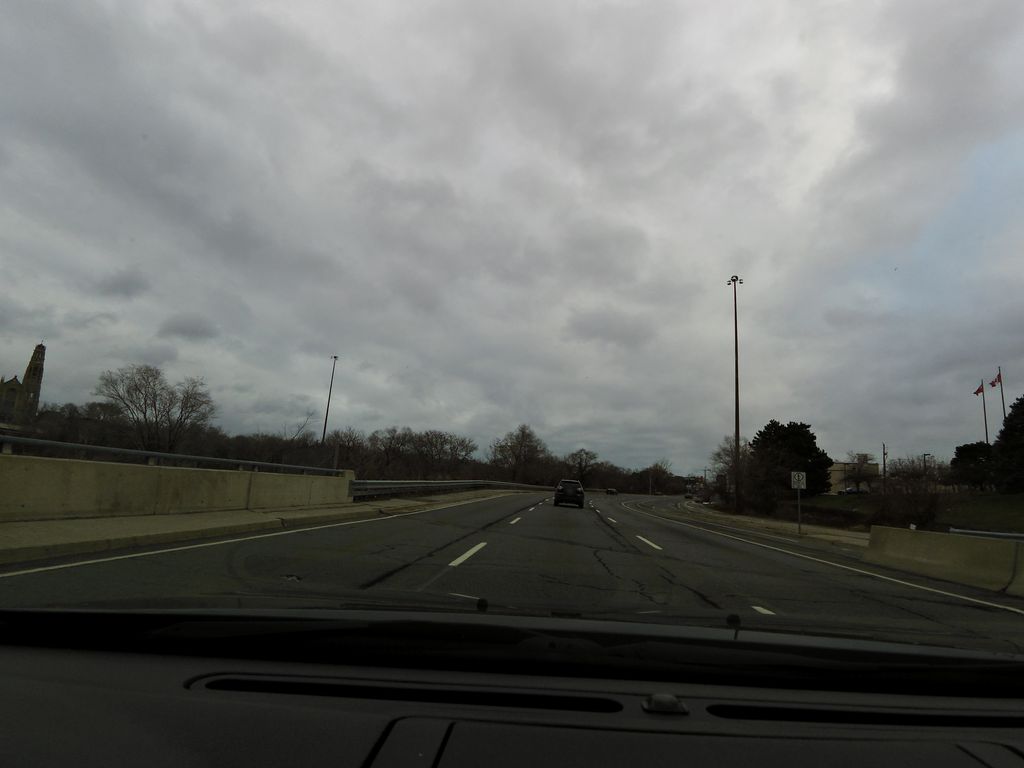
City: hamilton